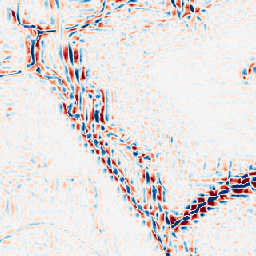
Category: wavelet
Decomposition family: wavelet_reverse_biorthogonal
Decomposition parameters: wavelet: rbio4.4
level: 3
Upsampling method: nearest
Upsampling parameters: scale: 8
Upsampling scale: 8